Field crop: maize
Growth stage: 2
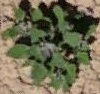
Species: chenopodium